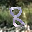
Label: 8